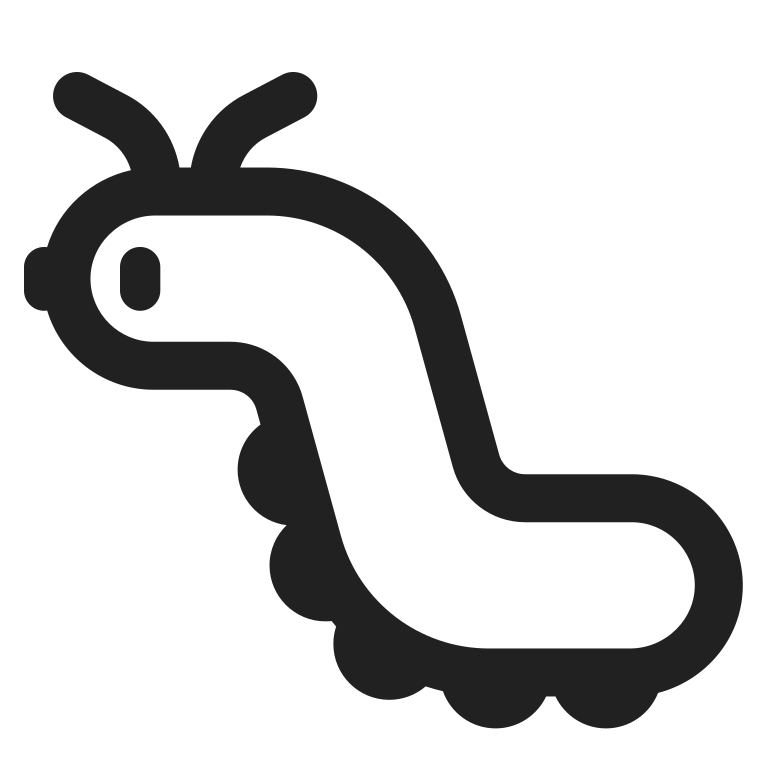
bug high contrast